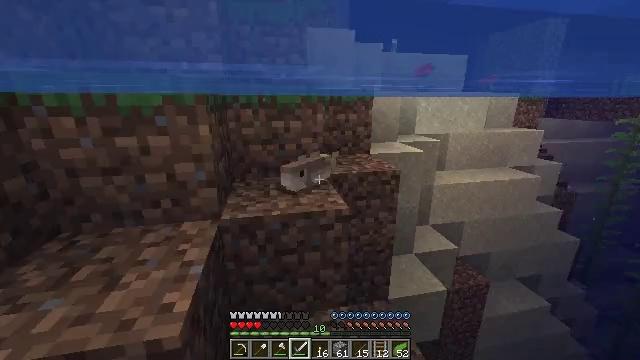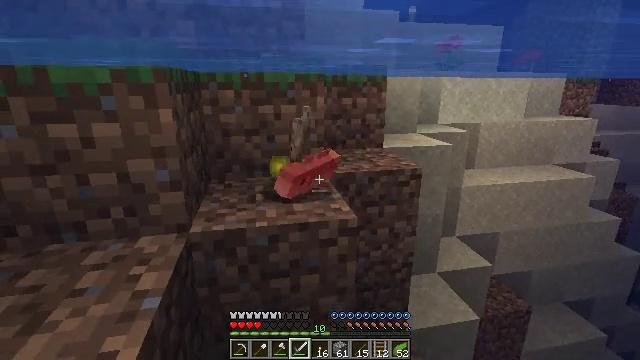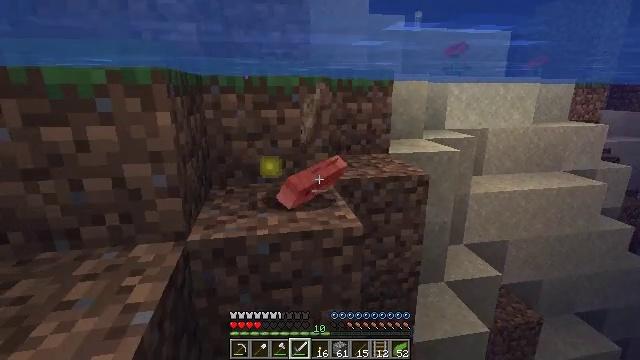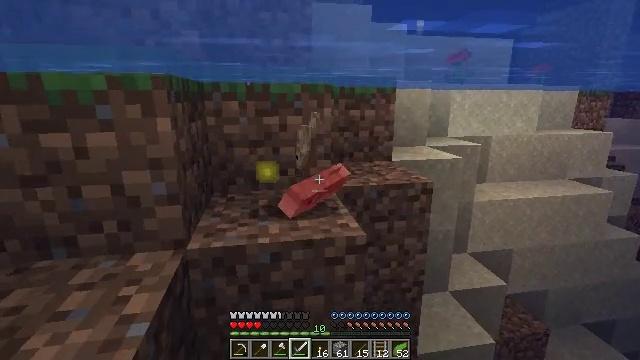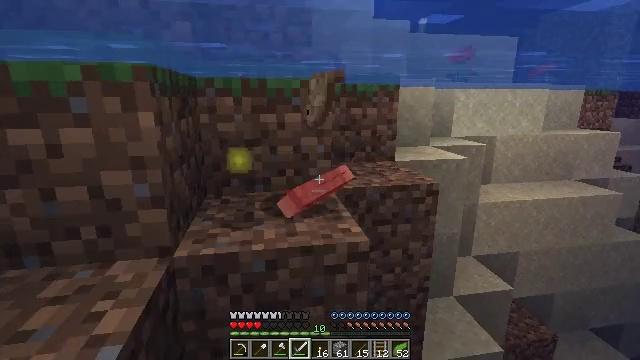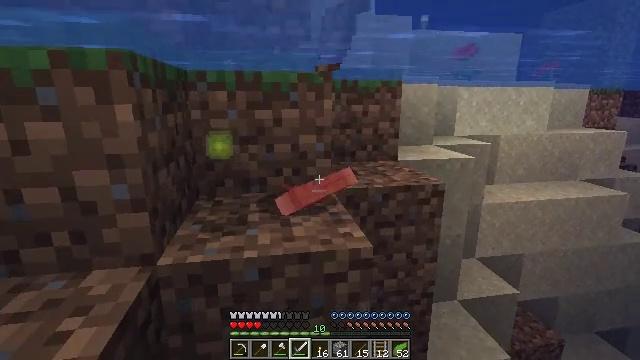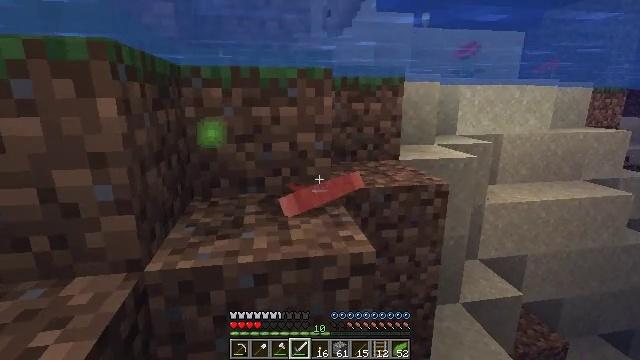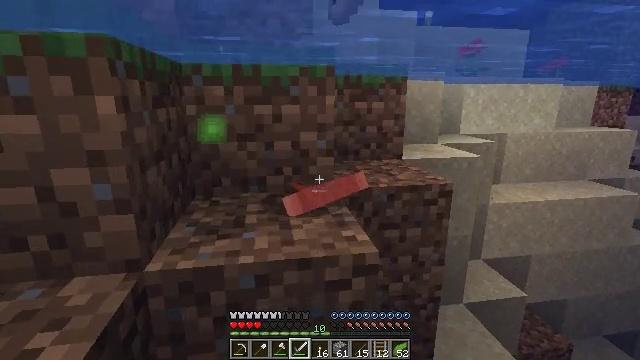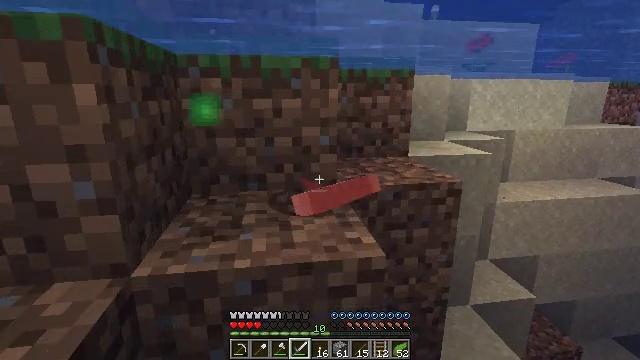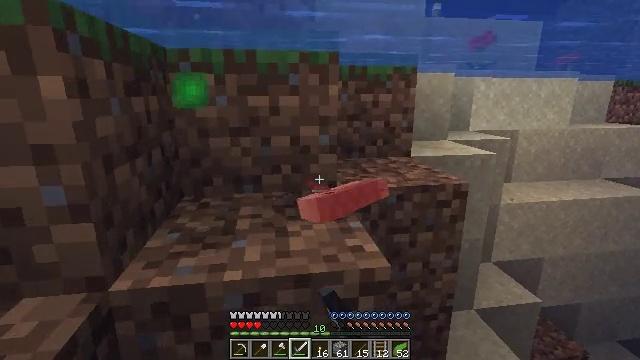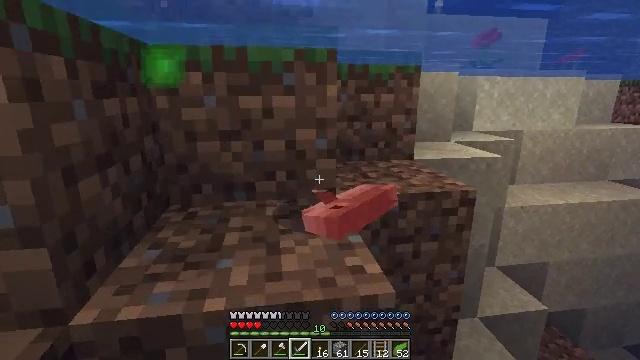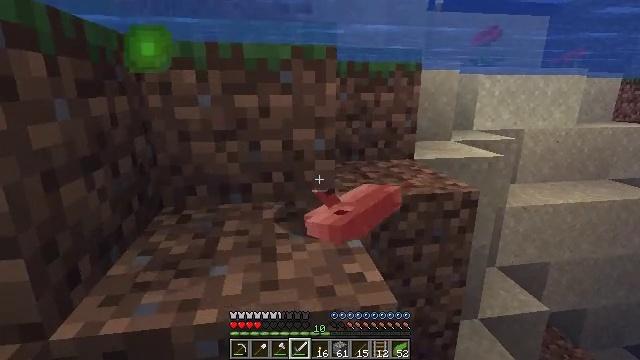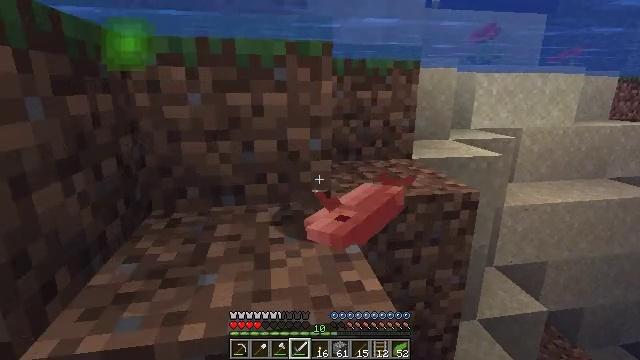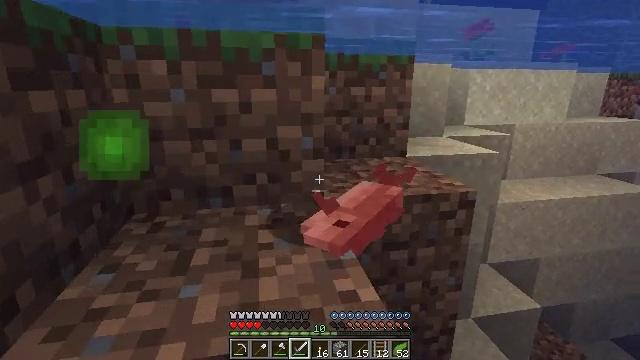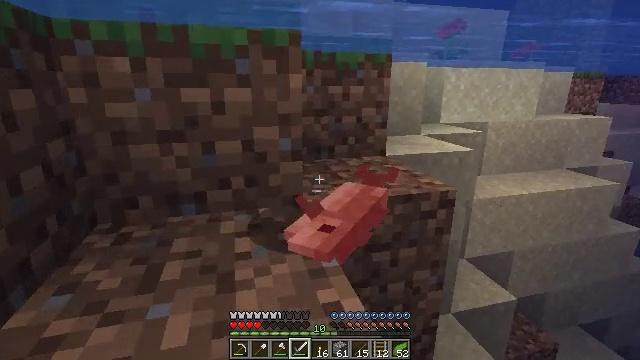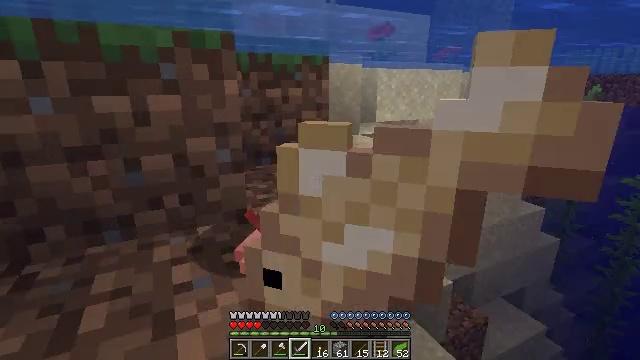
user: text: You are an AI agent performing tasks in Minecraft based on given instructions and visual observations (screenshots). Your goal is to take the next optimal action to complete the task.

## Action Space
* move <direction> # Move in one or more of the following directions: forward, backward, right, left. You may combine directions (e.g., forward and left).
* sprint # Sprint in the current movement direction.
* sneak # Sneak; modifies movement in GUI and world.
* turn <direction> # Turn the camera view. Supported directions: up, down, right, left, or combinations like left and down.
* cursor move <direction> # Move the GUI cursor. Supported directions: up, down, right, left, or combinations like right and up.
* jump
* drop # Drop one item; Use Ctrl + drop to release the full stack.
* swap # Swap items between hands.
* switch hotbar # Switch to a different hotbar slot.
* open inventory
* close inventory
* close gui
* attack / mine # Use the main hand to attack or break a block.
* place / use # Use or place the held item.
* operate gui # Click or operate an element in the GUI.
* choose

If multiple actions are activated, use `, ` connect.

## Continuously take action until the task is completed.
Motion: motion action
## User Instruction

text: Mine the kelp to collect it for resources.
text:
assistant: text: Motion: move forward, attack / mine
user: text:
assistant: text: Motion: move forward, turn up, attack / mine
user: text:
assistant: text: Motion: move forward, turn up
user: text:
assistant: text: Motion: move forward, attack / mine
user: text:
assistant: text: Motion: move forward, attack / mine
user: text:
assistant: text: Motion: move forward, attack / mine
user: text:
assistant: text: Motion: move forward
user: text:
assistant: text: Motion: move forward, attack / mine
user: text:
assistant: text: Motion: move forward, attack / mine
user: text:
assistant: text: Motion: move forward, attack / mine
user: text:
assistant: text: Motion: no_op
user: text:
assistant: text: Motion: move forward
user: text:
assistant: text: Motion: move forward, turn right
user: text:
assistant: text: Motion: move forward, turn right, jump
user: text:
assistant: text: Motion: move forward, turn right, jump
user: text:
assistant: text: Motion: move forward, turn right, jump
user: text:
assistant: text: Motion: move forward, turn right and down, jump
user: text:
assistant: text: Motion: move forward, turn right, jump
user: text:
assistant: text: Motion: move forward, jump
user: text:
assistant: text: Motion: move forward, jump
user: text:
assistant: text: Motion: move forward, jump
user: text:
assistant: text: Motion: move forward, jump
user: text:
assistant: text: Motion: move forward, jump
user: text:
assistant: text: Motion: move forward, jump
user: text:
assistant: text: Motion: move forward, jump
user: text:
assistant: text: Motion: move forward, jump
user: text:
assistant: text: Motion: move forward, jump
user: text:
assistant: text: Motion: move forward, jump
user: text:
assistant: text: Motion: move forward, jump
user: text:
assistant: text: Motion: move forward, turn down, jump